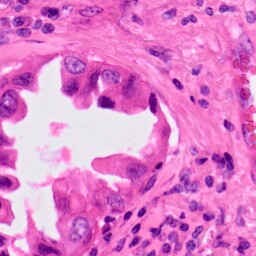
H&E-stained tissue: Lung